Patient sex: F
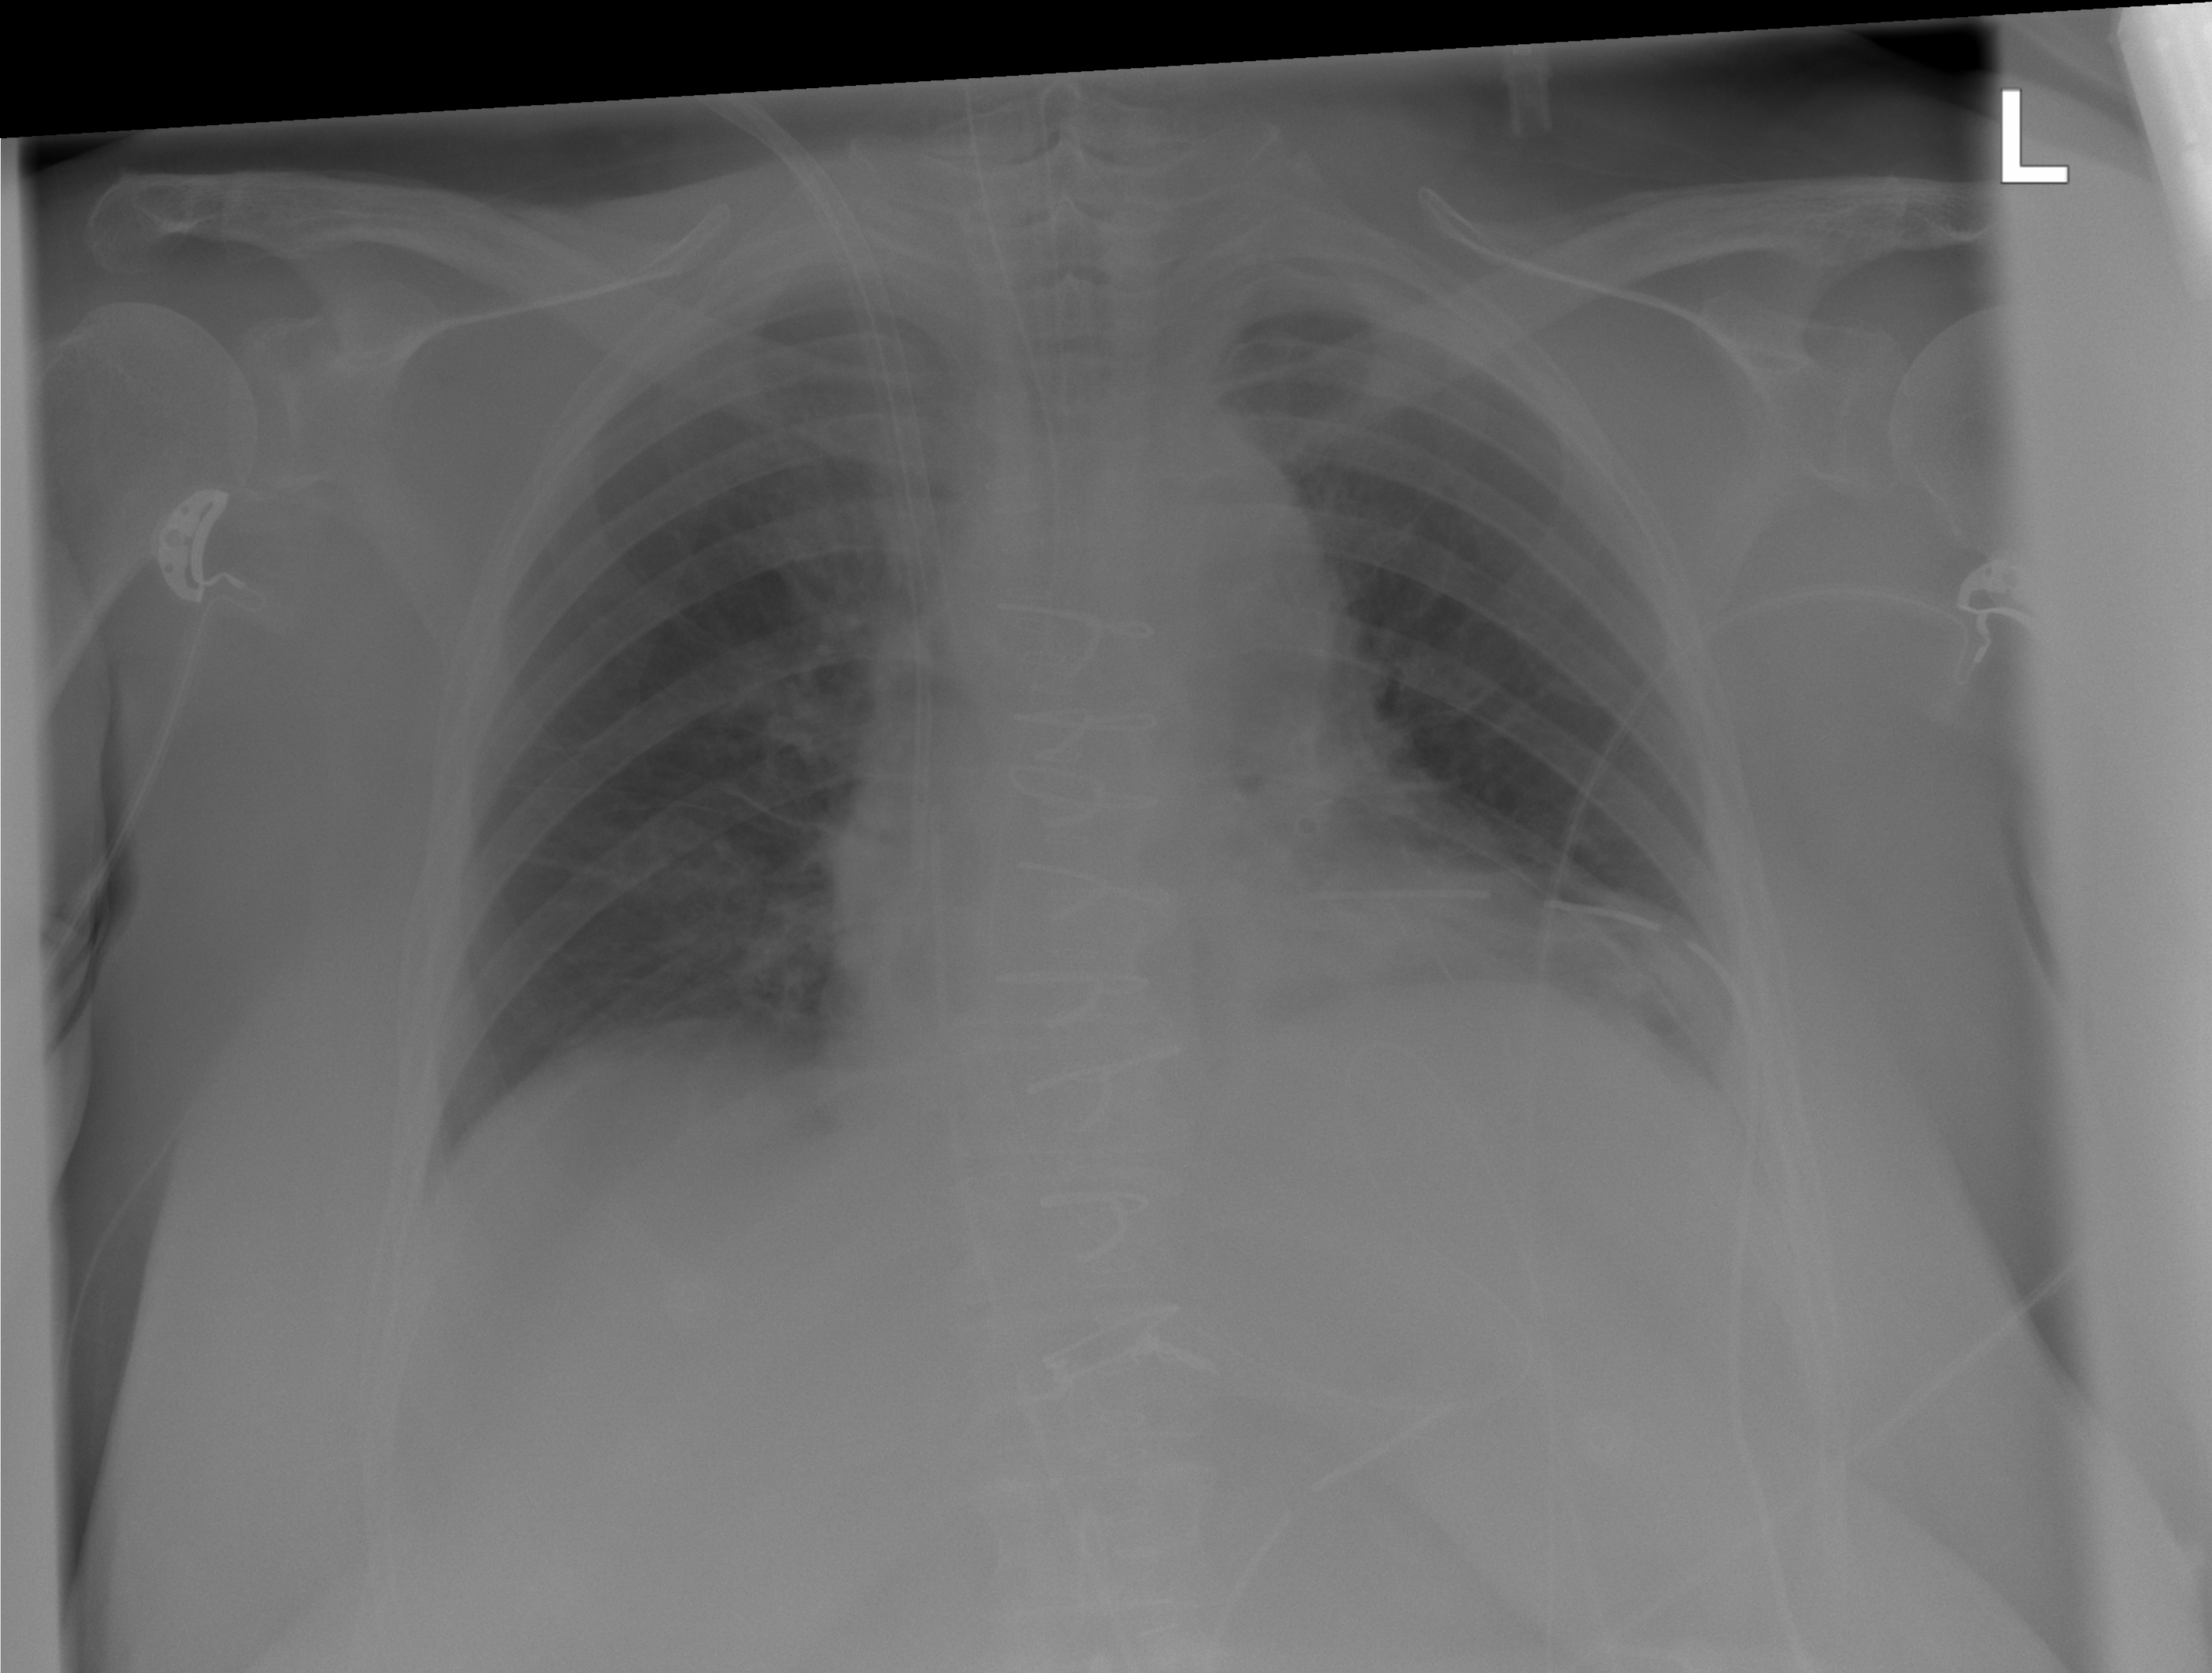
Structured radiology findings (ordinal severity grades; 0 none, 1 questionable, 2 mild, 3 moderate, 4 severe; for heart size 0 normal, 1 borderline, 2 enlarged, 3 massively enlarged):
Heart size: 0
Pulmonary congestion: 0
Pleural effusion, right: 0
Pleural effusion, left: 1
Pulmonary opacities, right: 0
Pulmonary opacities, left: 0
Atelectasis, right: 0
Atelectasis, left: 2